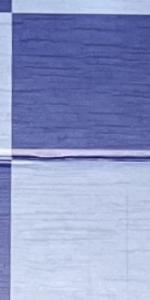
Label: Empty